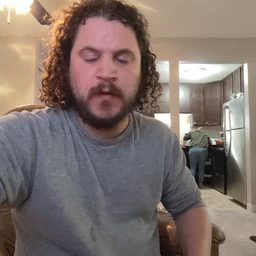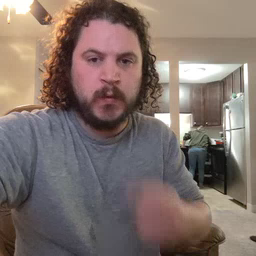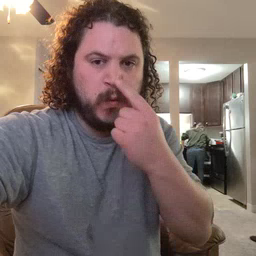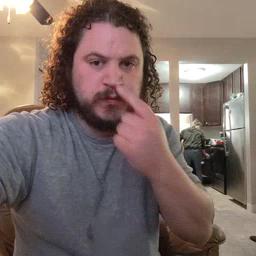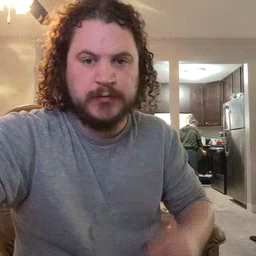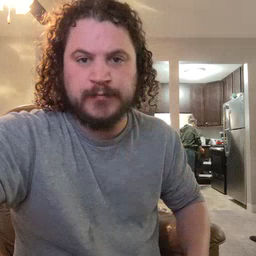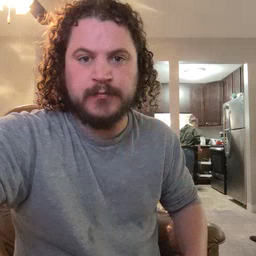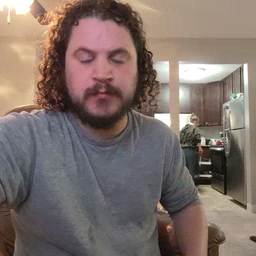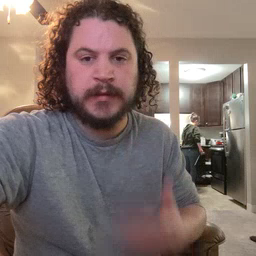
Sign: nose